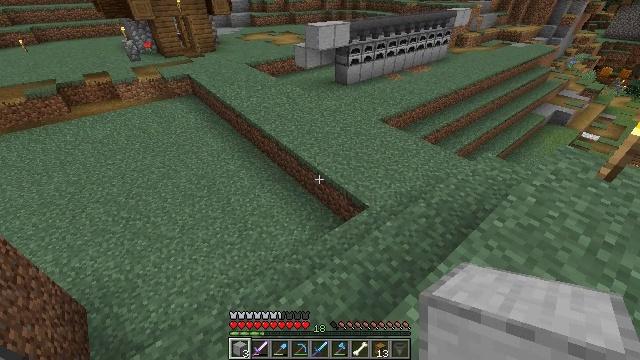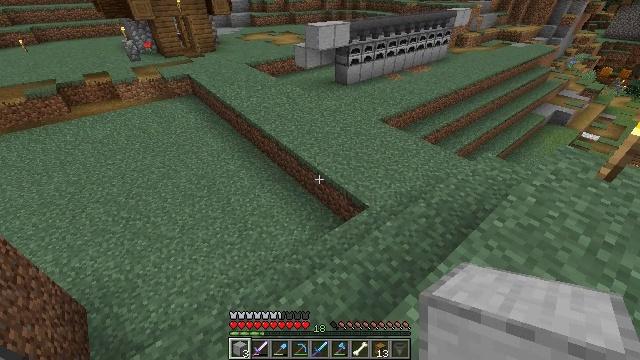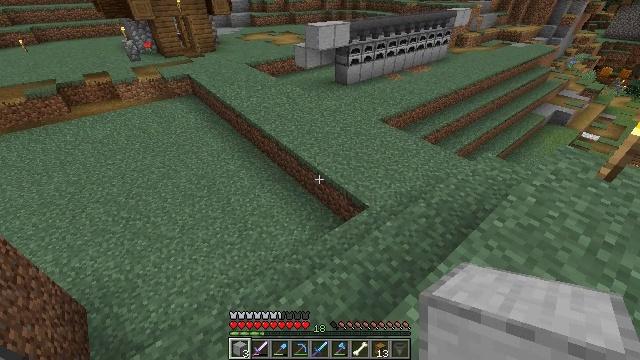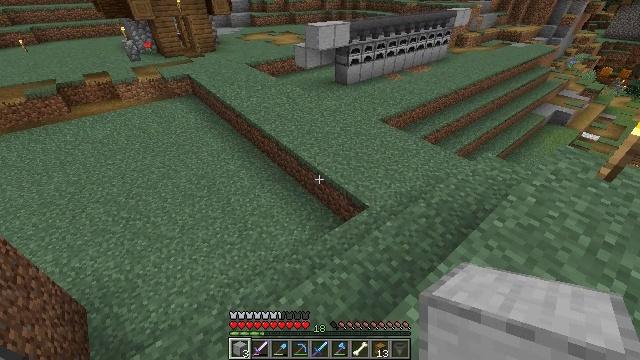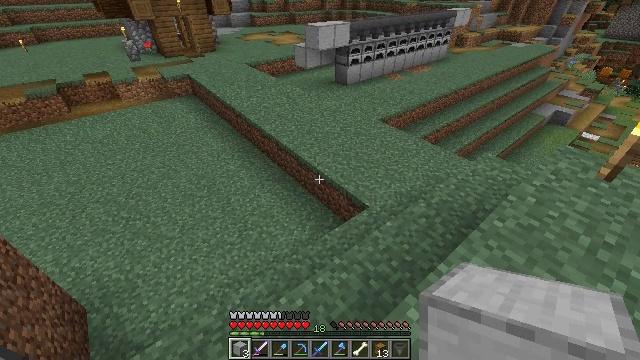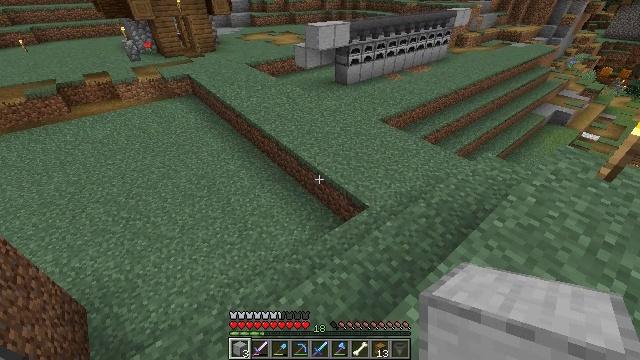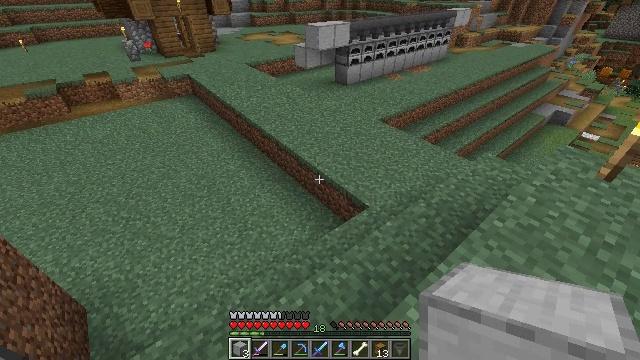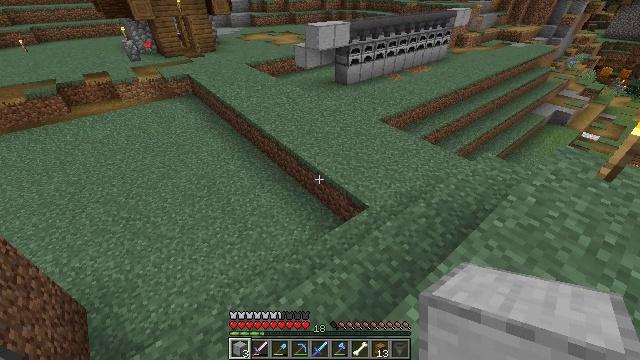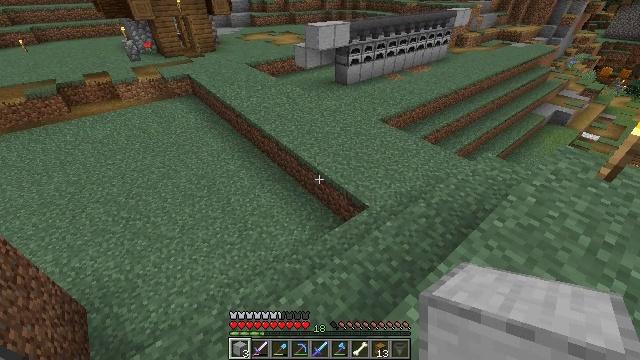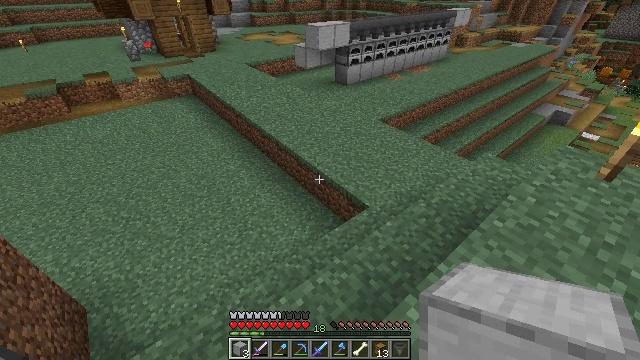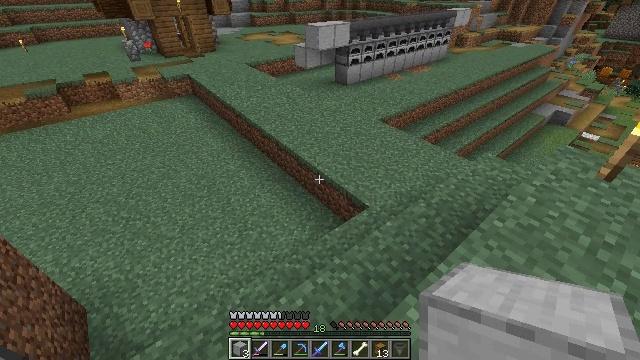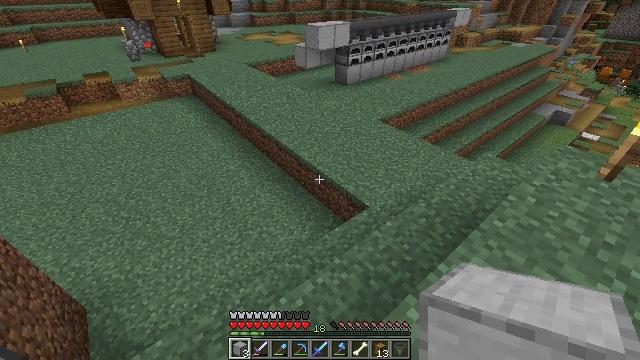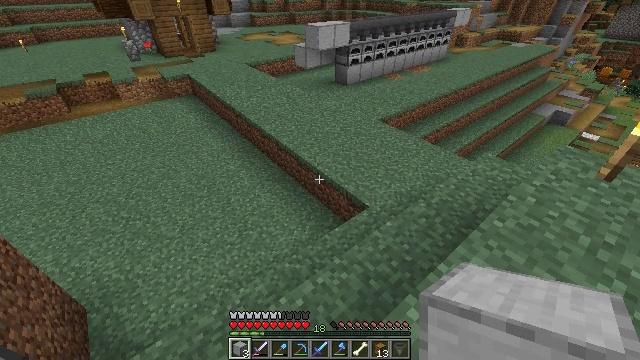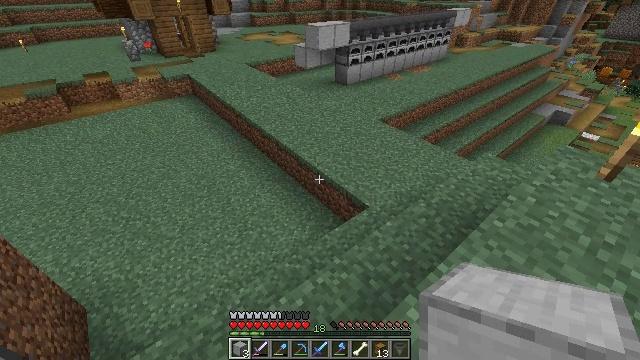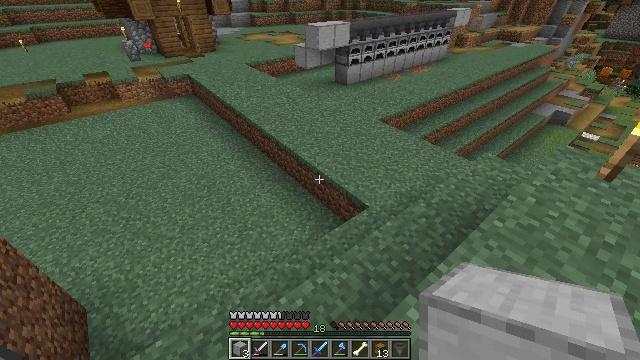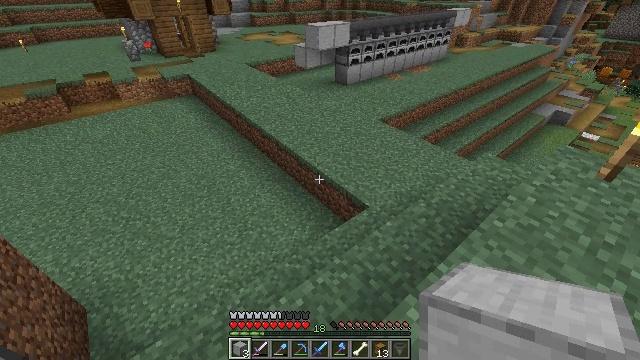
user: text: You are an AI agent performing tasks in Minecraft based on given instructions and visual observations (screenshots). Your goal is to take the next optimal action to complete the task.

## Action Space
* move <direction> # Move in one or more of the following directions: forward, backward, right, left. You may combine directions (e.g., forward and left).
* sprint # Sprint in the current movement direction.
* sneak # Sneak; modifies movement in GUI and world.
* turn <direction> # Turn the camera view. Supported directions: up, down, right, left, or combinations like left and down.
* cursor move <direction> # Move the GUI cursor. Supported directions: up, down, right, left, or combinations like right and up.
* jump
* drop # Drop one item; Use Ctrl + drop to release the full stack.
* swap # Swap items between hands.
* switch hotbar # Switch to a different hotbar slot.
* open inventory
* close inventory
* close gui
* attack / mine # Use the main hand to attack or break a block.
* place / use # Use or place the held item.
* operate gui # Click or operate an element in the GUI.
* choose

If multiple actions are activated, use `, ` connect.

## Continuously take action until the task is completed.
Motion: motion action
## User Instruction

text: Interact with the furnace to make smooth stone.
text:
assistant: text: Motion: no_op
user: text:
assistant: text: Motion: no_op
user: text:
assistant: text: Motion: no_op
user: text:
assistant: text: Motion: no_op
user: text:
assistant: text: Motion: no_op
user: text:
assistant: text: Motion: no_op
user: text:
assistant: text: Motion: no_op
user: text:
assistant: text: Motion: no_op
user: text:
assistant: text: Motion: no_op
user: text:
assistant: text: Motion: no_op
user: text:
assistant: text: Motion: no_op
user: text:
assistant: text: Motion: no_op
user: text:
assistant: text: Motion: no_op
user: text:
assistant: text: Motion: no_op
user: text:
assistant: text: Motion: no_op
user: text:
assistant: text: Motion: no_op
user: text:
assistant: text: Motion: no_op
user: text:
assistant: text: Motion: no_op
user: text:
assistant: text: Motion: no_op
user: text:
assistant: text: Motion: no_op
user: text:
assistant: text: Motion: no_op
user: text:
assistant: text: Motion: no_op
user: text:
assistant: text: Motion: no_op
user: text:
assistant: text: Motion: no_op
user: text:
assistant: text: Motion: no_op
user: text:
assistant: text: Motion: no_op
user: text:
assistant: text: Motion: no_op
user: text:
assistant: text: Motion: no_op
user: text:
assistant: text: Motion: no_op
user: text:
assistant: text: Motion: no_op